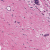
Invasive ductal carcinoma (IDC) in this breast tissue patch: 0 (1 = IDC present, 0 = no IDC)